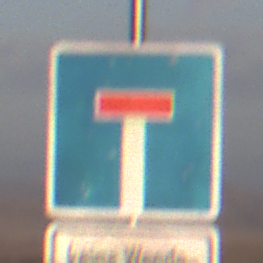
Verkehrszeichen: Sackgasse
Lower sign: HinweisGeaenderteVorfahrtVerkehrsfuehrungVerkehrsregelung3
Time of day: SunriseSunset
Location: Outdoor (Nature)
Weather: PartlyCloudy
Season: NotSpecified
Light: Natural